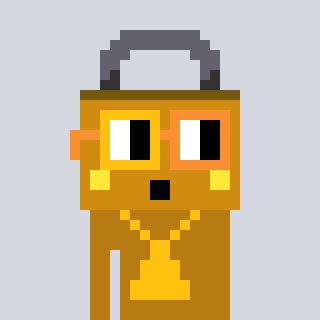
a pixel art character with square yellow and orange glasses, a lock-shaped head and a gold-colored body on a cool background